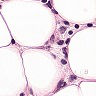
Metastatic tissue present: yes